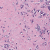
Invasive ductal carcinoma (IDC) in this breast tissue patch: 1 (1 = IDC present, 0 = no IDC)